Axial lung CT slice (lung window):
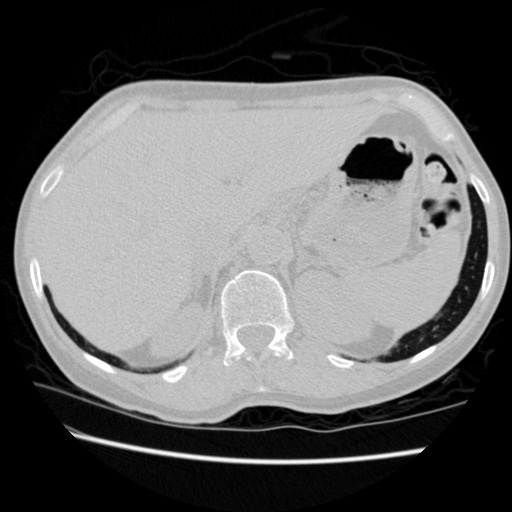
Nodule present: no